Question: I'm running into an issue that has me rather puzzled. I have a UIView in Xcode with a ScrollView inside of it. I also have a UIView inside the ScrollView that I would like to cover the entire width of the device screen currently running the app.I have the ScrollView pinned to the outer UIView with the trailing 'constraint = 0' , and when I test programmatically I find that the inner 'UIView.frame.width ScrollView.frame.width = UIScreen.frame.bounds.width'. However, when I set the background color of the inner UIView, about 3 pixels on the right hand side do not get colored.
I've posted code and images below. You can see the space to the right of the bar at the bottom of the screen

'''
var bar: UIView
bar = UIView(frame: CGRectMake(0, (ScrollView.frame.size.height + 10), UIScreen.mainScreen().bounds.width, 75))
bar.backgroundColor = UIColor.blueColor()
ScrollView.addSubview(bar)
ScrollView.contentSize.height = ScrollView.frame.size.height + 85
'''
<URL>
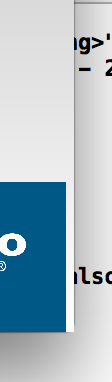
Answer: Thanks to Phillip Mills, who pointed me in the right direction for solving my problem. It turns out the frame of my ScrollView was set with a minX value of -4, and it shifted the entire ScrollView over, creating the space at the right of the screen. I'm not entirely sure how it got there, but once I fixed this everything worked the way I wanted it to.